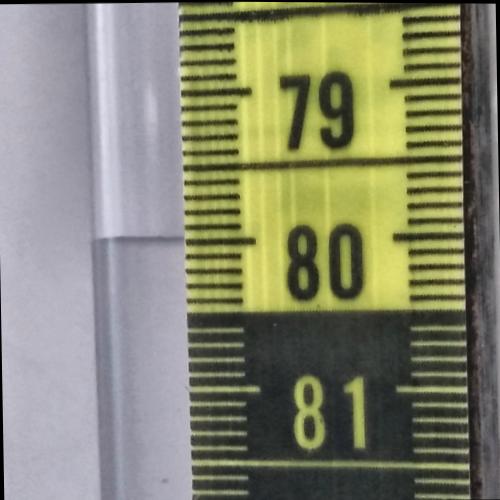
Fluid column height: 80.0 cm